Field crop: maize
Growth stage: 2
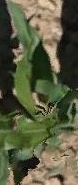
Species: maize